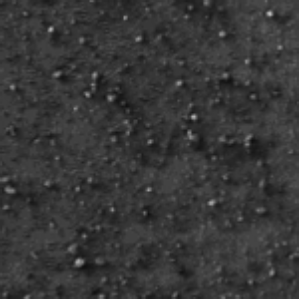
Label: frost